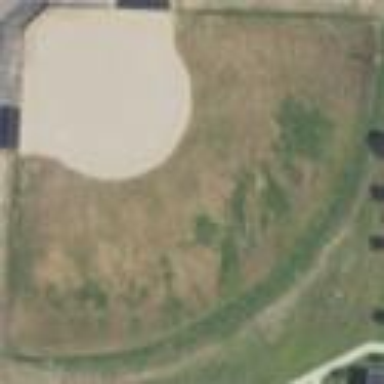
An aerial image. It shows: Baseball pitch for leisure land.